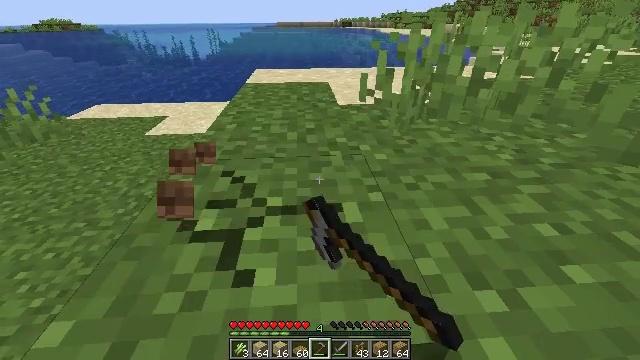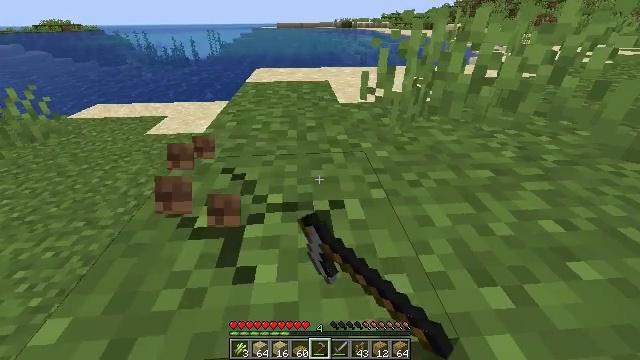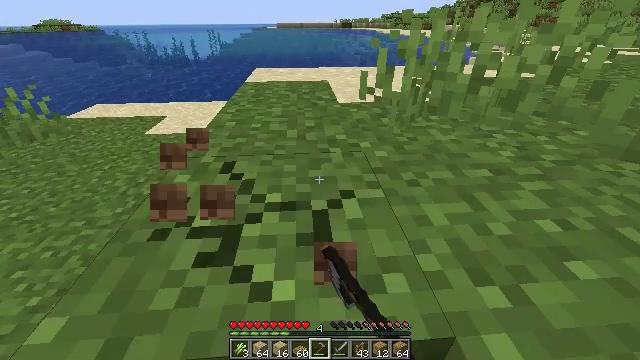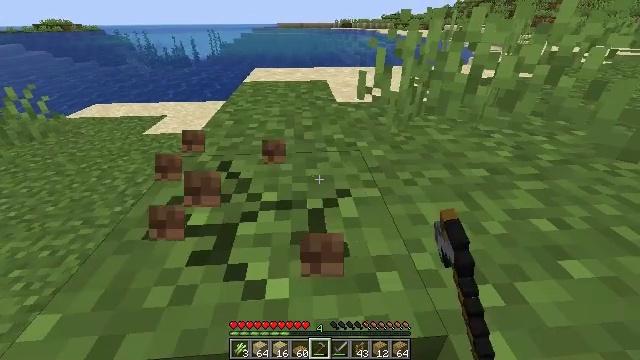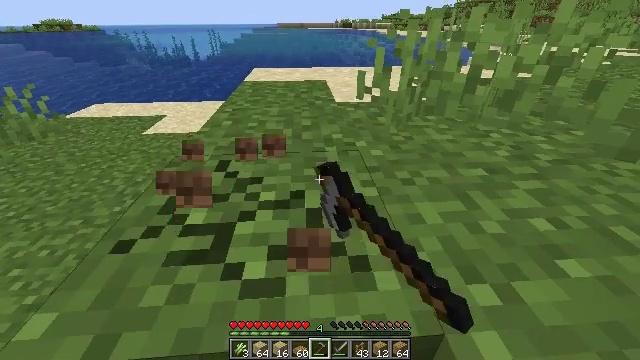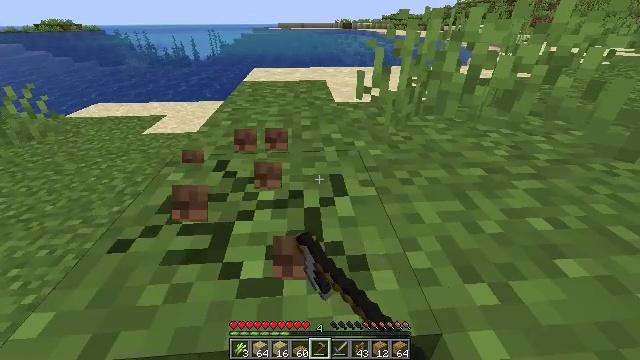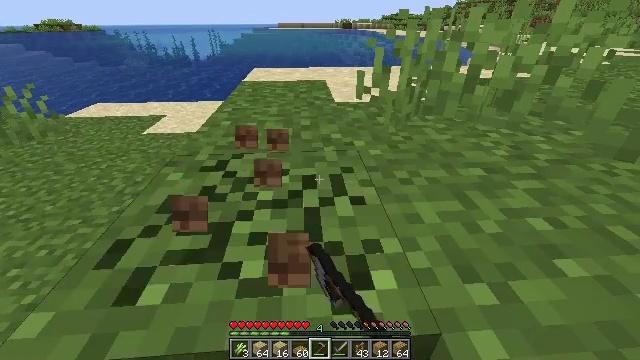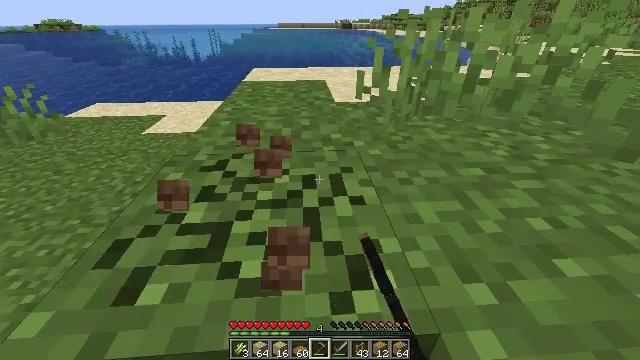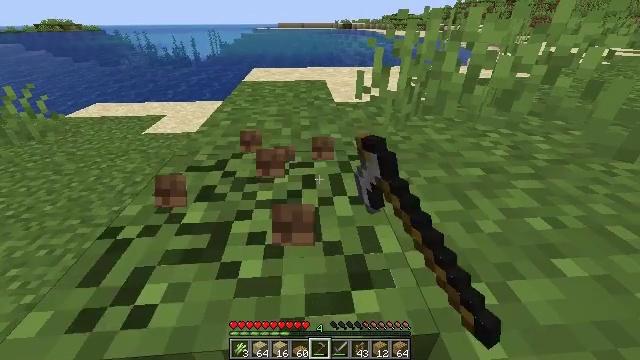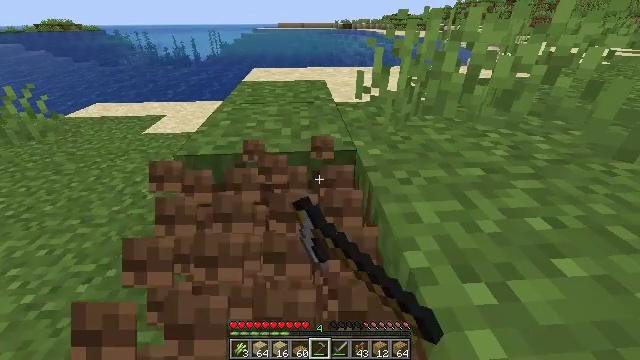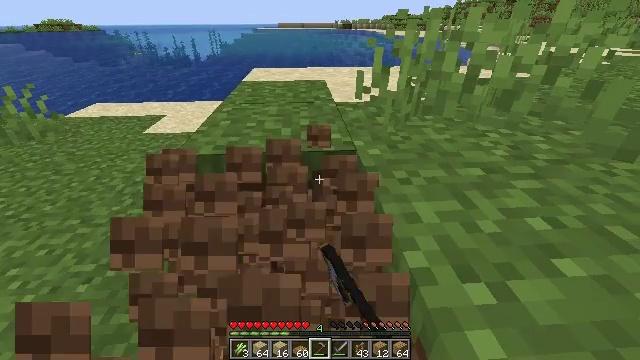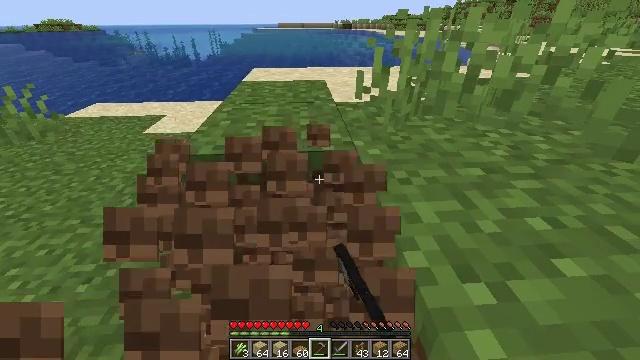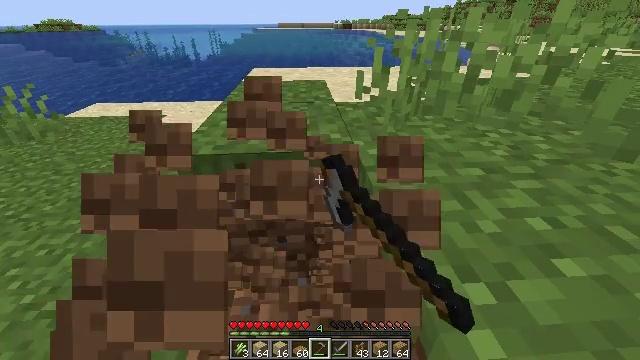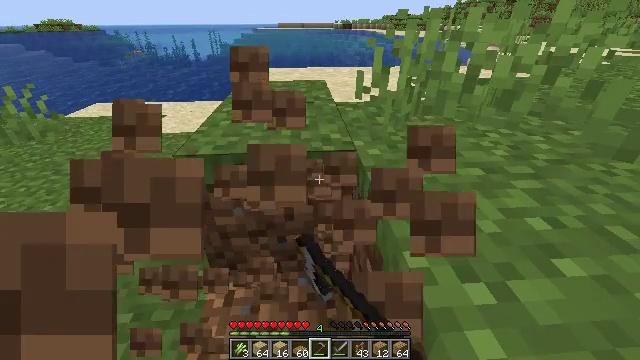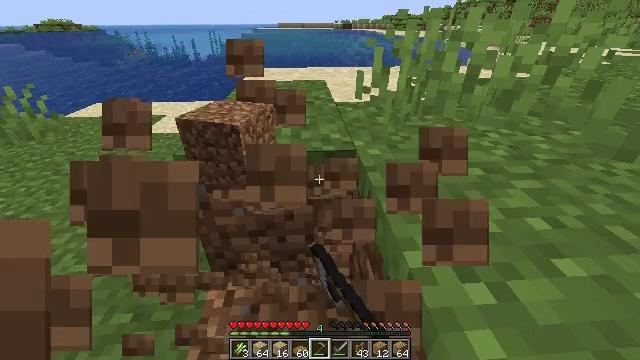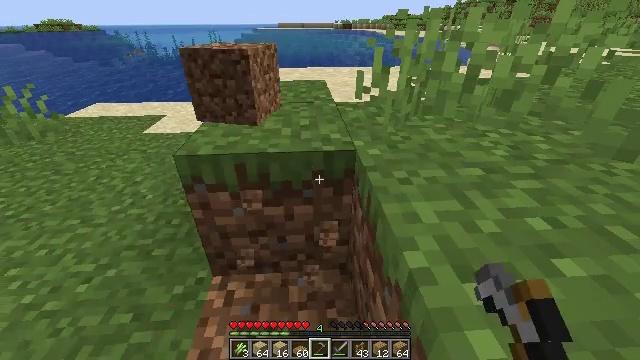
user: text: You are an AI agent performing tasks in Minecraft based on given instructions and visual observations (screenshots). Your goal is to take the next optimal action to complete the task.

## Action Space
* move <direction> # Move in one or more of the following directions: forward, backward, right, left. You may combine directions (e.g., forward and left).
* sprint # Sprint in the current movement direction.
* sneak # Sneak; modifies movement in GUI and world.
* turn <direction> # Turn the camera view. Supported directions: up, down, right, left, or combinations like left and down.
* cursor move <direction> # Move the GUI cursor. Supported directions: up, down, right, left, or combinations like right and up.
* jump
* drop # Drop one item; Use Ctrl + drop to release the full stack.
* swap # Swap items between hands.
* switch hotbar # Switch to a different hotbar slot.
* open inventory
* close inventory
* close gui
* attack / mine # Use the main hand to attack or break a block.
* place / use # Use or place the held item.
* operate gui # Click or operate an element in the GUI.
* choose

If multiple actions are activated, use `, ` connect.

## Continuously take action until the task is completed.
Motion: motion action
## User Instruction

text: Dig up the grass block for dirt.
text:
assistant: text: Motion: move forward, attack / mine
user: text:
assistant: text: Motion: attack / mine
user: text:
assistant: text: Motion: attack / mine
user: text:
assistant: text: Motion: attack / mine
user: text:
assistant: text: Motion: attack / mine
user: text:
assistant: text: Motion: attack / mine
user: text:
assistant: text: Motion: attack / mine
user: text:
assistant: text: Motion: attack / mine
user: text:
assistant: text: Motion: attack / mine
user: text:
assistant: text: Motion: attack / mine
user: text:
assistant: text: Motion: attack / mine
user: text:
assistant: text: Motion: attack / mine
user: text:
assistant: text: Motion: attack / mine
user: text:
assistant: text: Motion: attack / mine
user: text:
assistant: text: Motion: attack / mine
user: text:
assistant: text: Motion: move forward, attack / mine
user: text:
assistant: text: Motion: move forward, attack / mine
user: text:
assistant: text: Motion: move forward, attack / mine
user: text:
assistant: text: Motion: move forward, attack / mine
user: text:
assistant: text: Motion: move forward, attack / mine
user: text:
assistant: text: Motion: move forward, attack / mine
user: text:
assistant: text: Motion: attack / mine
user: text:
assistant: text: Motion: attack / mine
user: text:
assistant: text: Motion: attack / mine
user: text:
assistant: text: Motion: attack / mine
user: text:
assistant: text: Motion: attack / mine
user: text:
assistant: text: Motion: attack / mine
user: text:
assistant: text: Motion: attack / mine
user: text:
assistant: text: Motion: attack / mine
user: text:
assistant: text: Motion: attack / mine